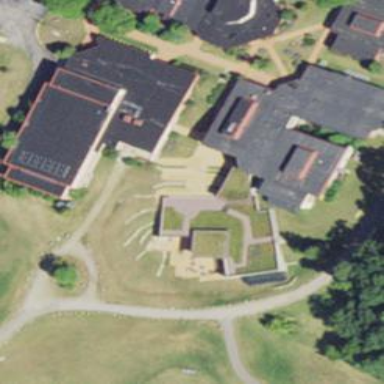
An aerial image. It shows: View of university building.